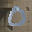
Label: 0